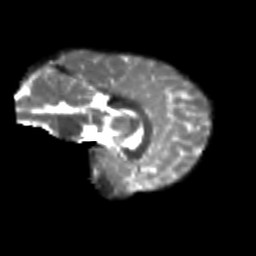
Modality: T2w
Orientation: sagittal
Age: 9
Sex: male
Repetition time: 9.4 s
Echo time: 0.089 s